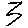
Label: zigzag